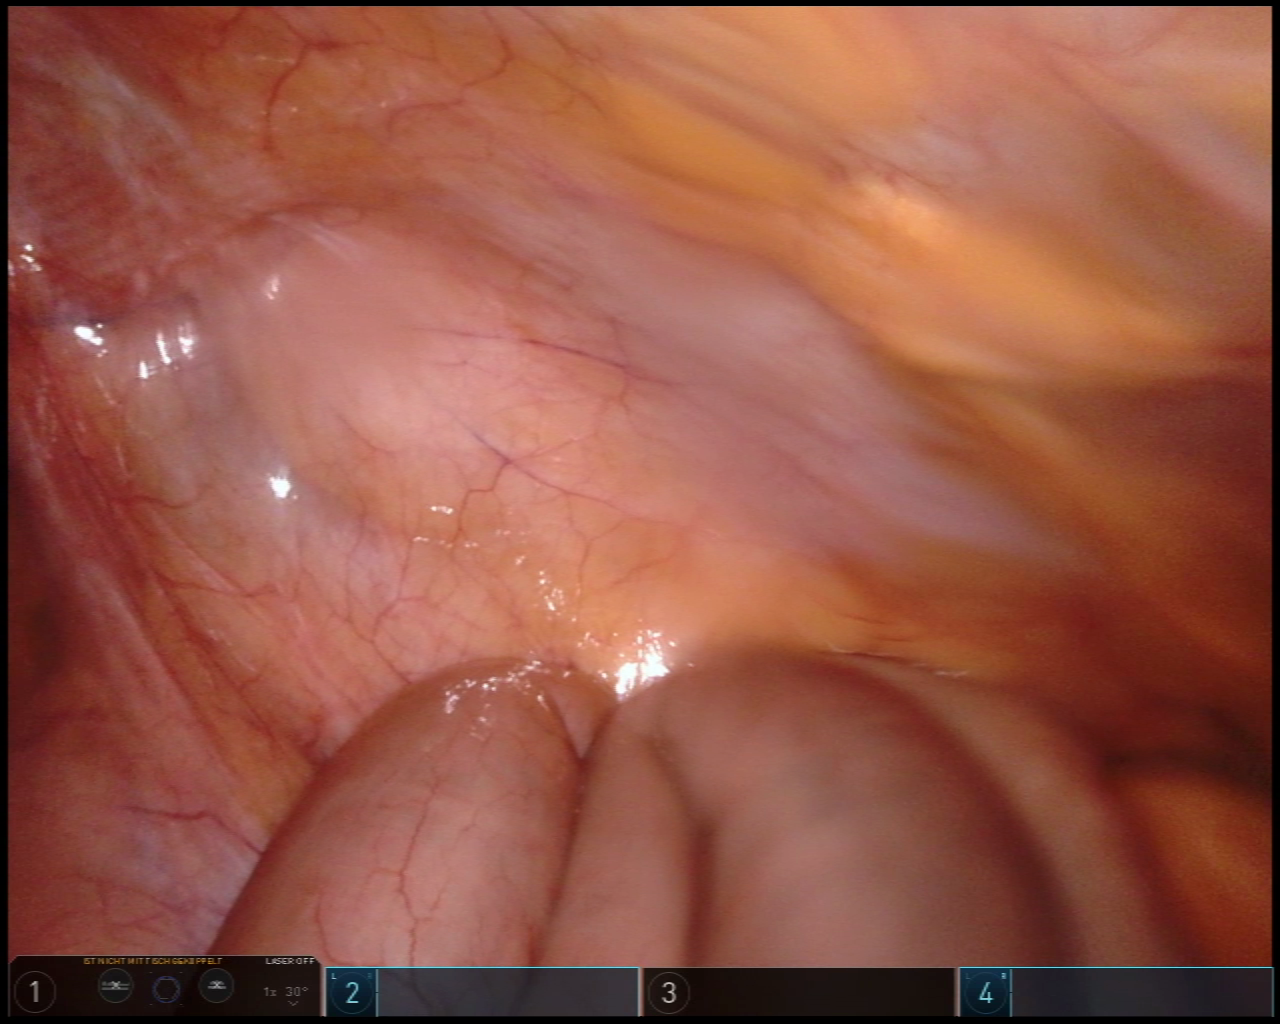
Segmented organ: small_intestine
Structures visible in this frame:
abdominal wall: yes
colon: no
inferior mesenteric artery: no
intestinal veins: no
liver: no
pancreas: no
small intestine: yes
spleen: no
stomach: no
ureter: no
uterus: no
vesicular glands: no